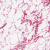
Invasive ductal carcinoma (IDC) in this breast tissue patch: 0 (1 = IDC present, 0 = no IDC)